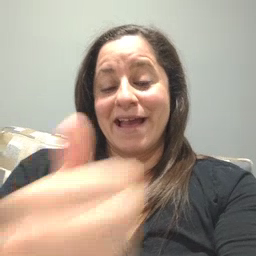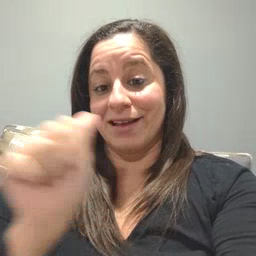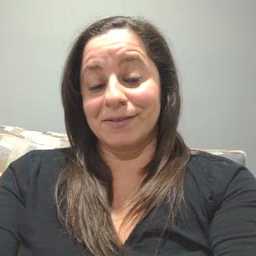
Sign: any